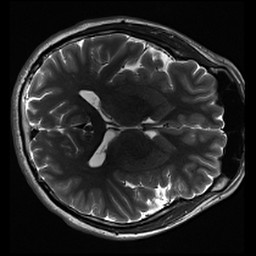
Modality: inplaneT2
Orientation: axial